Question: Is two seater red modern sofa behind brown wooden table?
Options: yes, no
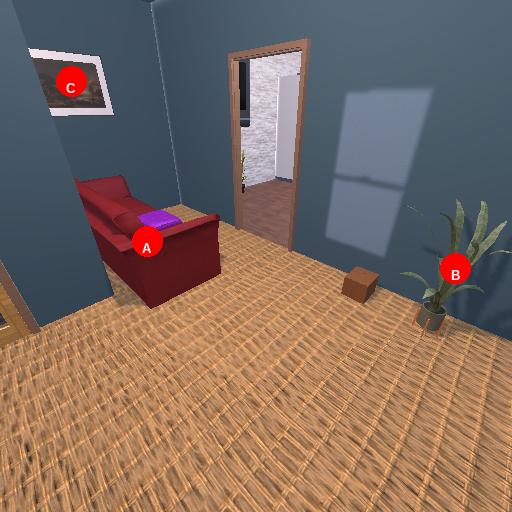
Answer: yes